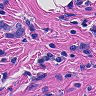
Metastatic tissue present: yes